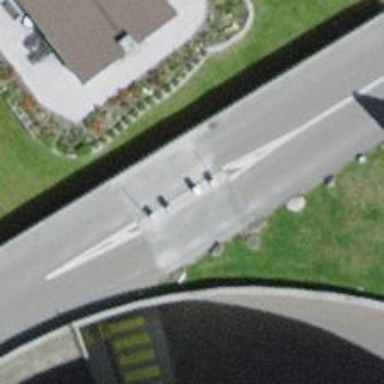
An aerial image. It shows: Lift gate barrier.